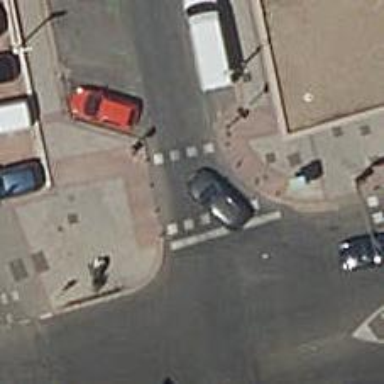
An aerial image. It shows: Road with traffic signals.